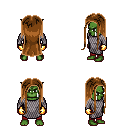
a pixel art fantasy rpg character, male body template, orc, green skin, chain mail, red pants, brown extra-long hairstyle, gold gloves, four views (front, back, left, right), 2x2 character sprite sheet, small pixel art, hard edges, no anti-aliasing